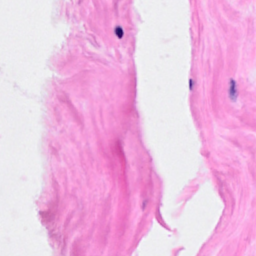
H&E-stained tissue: Breast